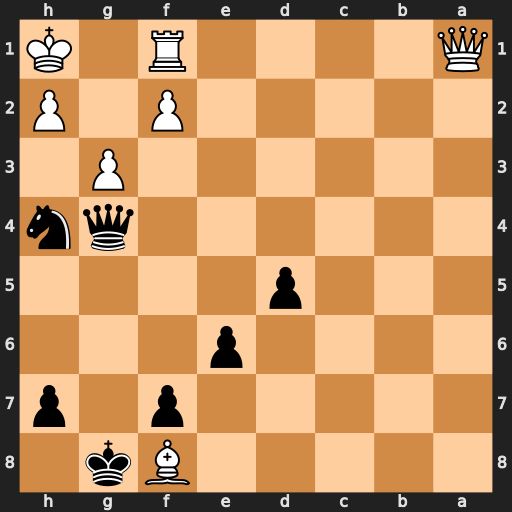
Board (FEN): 5Bk1/5p1p/4p3/3p4/6qn/6P1/5P1P/Q4R1K
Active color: b
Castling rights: -
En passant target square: -
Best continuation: Qf3+ Kg1 Qg2#